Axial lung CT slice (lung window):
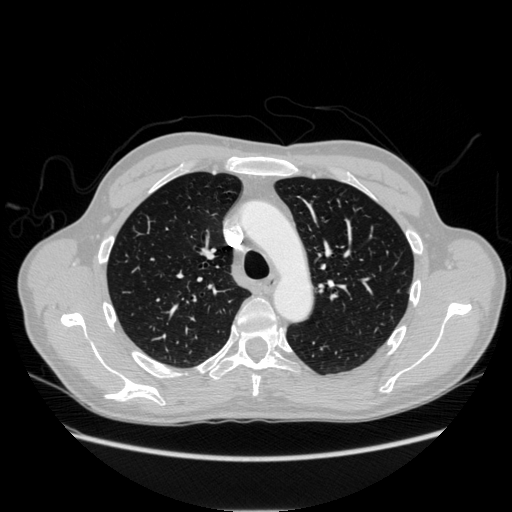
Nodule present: no